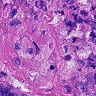
Metastatic tissue present: yes